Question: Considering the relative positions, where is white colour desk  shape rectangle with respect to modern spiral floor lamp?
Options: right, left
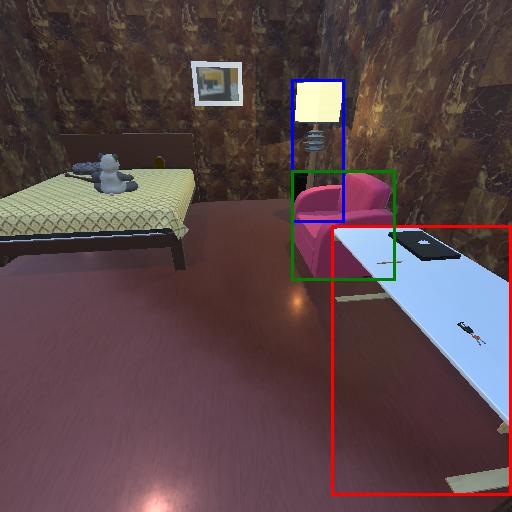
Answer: right